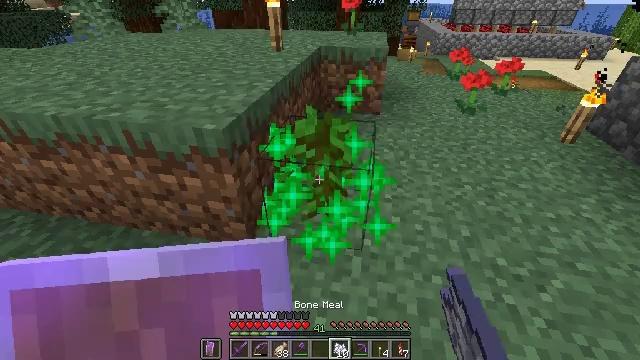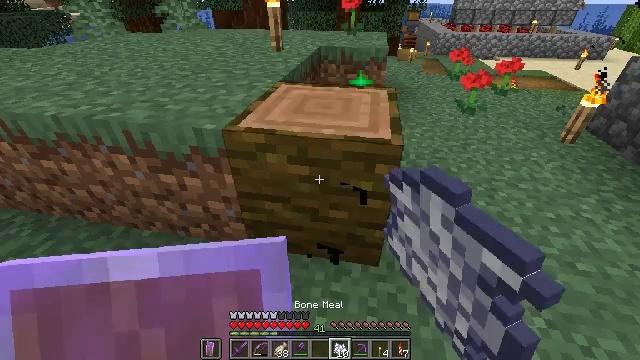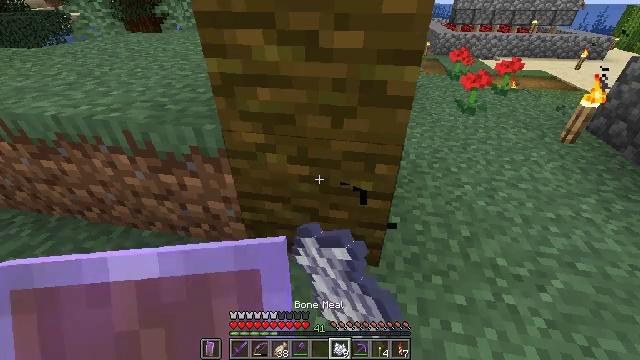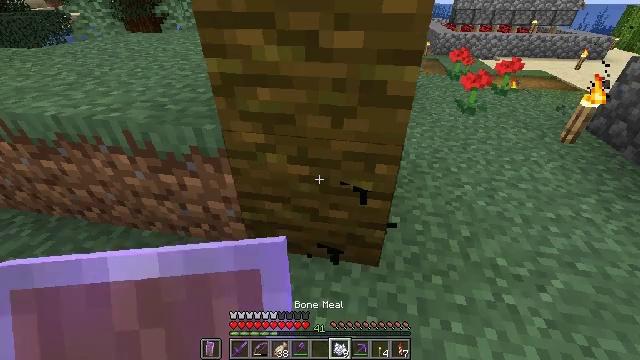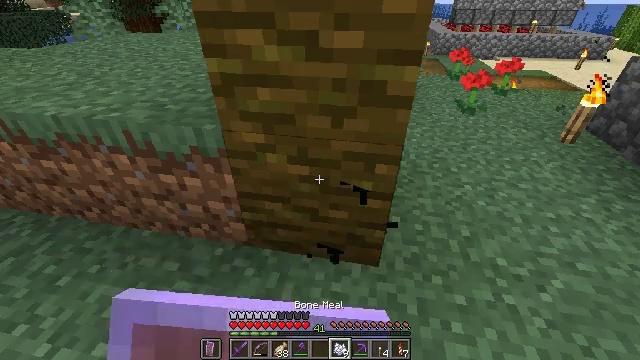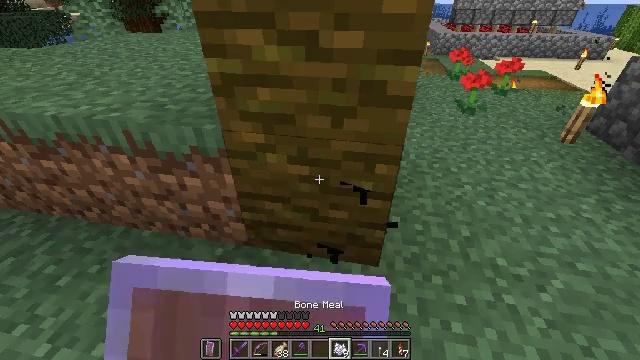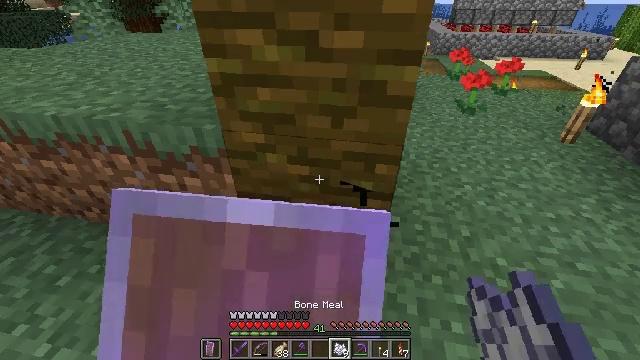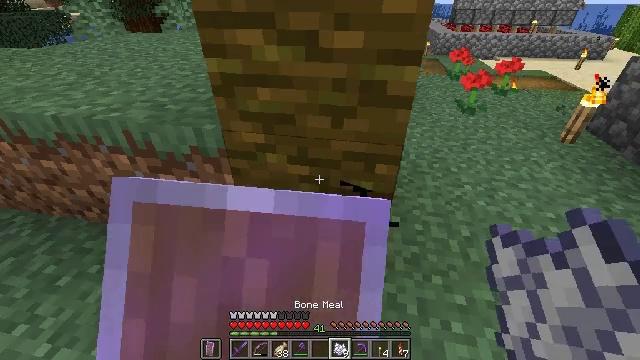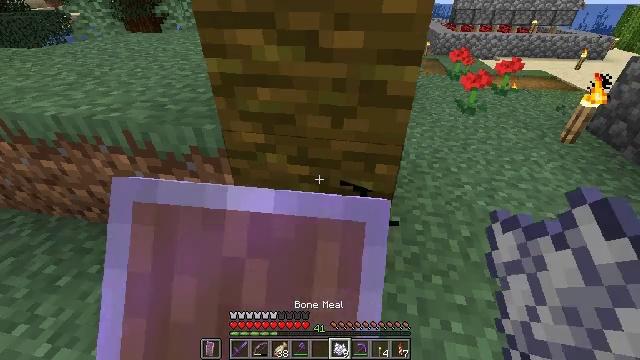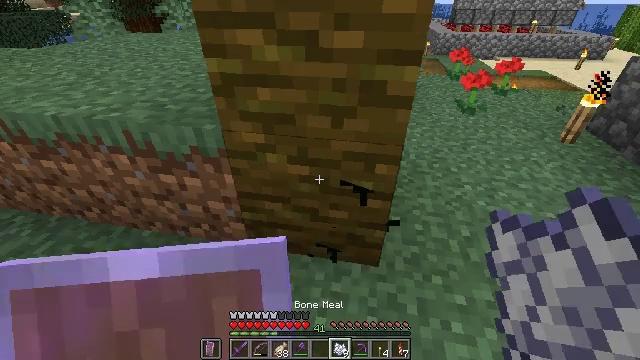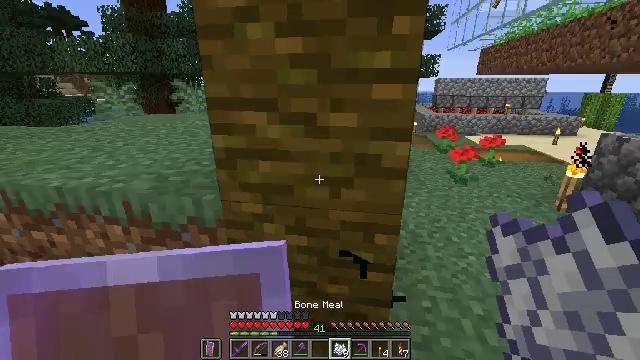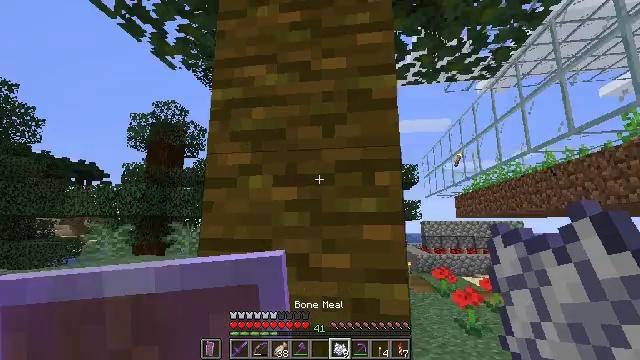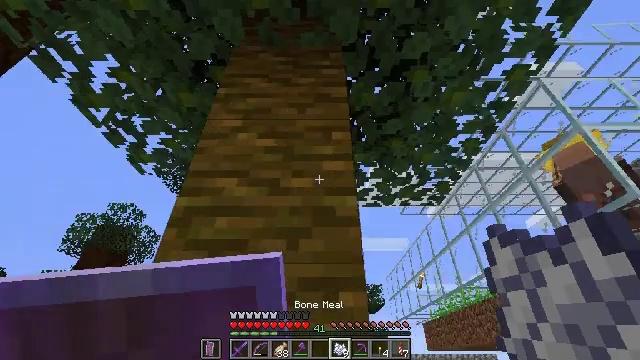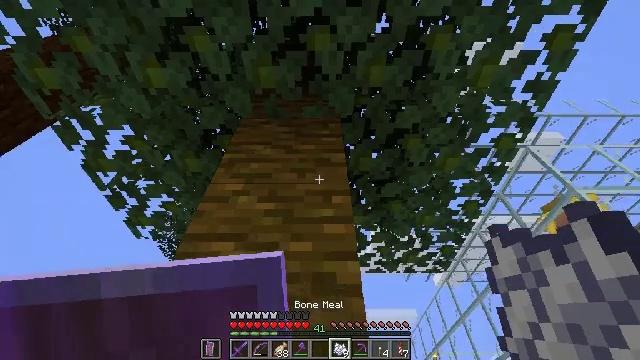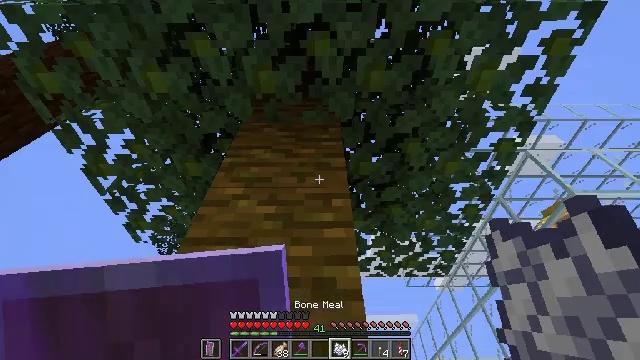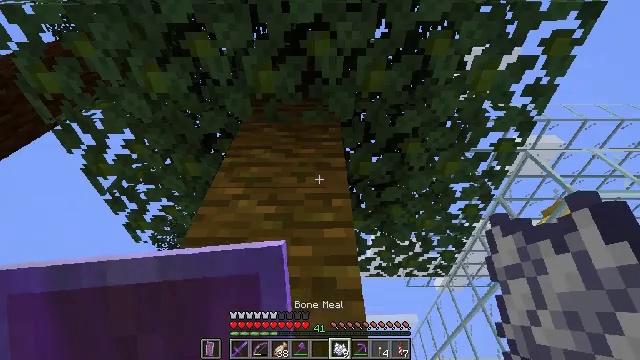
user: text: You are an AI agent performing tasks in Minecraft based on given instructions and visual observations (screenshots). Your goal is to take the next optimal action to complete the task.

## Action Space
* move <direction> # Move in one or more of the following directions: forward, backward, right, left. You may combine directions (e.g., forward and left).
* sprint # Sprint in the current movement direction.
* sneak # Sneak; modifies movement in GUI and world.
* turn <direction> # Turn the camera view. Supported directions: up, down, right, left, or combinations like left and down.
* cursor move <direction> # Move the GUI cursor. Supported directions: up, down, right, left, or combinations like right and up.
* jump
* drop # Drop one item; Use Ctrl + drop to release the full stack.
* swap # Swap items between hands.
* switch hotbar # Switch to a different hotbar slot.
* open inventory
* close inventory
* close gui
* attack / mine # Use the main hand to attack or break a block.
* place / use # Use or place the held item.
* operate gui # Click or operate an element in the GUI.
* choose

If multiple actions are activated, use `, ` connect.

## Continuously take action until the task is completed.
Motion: motion action
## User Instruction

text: Break the jungle leaves with your hand or shears.
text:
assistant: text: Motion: use / place
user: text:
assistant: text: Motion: use / place
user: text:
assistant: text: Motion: use / place
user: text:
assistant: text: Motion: use / place
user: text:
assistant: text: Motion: use / place
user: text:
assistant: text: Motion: use / place
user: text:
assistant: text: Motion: use / place
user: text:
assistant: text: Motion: use / place
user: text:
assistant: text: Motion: no_op
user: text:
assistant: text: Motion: turn up
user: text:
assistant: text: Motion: turn right and up
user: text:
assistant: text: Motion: turn right and up
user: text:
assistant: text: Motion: turn up
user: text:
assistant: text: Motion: no_op
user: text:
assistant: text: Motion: no_op
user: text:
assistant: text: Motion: no_op
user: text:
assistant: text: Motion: no_op
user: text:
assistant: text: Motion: no_op
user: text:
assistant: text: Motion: no_op
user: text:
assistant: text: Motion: no_op
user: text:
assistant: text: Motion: no_op
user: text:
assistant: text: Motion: no_op
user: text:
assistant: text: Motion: turn left and down
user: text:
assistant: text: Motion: turn left and down
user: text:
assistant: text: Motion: turn left and down
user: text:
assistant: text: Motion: turn left and down
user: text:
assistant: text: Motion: move left
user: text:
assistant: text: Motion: move left
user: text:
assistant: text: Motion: no_op
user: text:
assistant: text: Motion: no_op